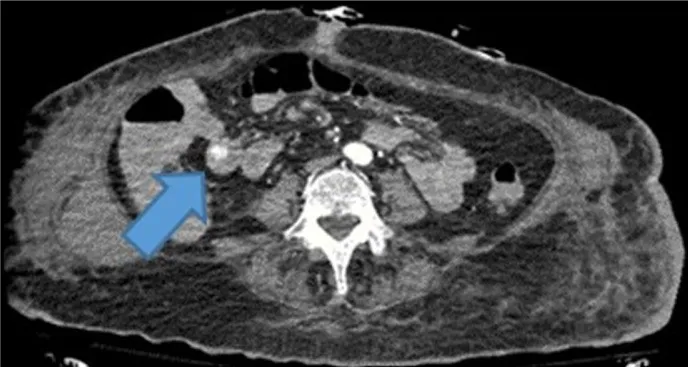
CTA of the abdomen and pelvis demonstrating active bleeding with extravasation of contrast seen within a small bowel loop in the right mid-abdomen, well proximal to the terminal ileum (blue arrow). CTA, computed tomography angiography.
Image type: radiology (ct)